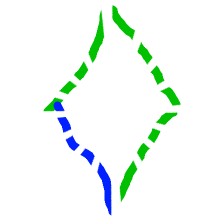
Shape: rhombus